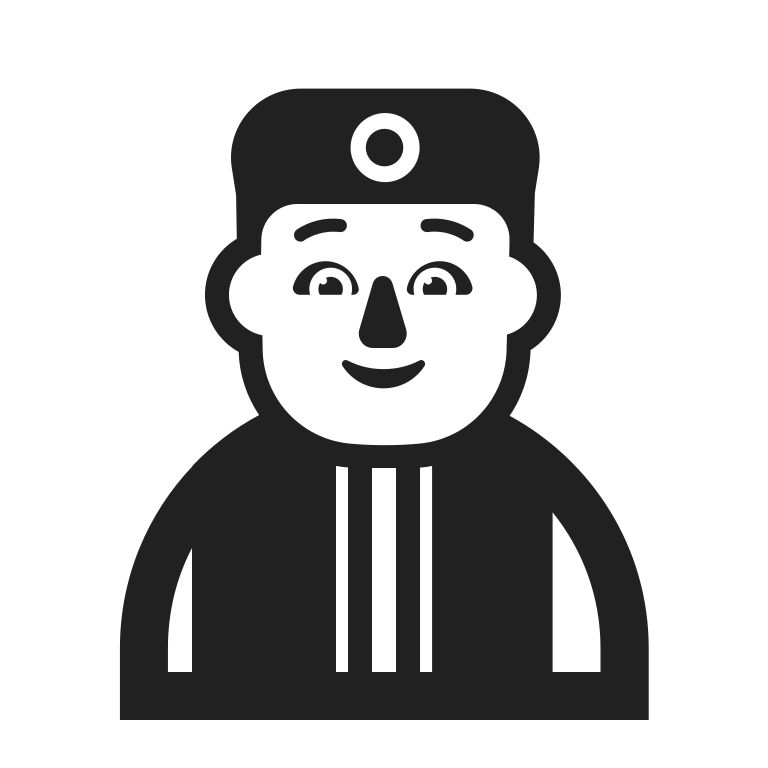
person genie high contrast